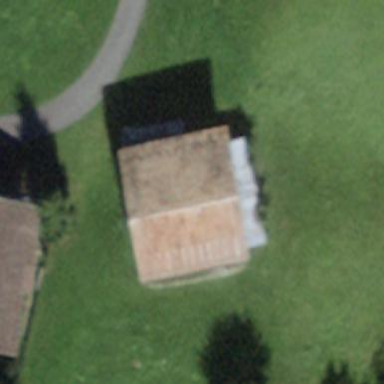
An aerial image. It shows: Barn.